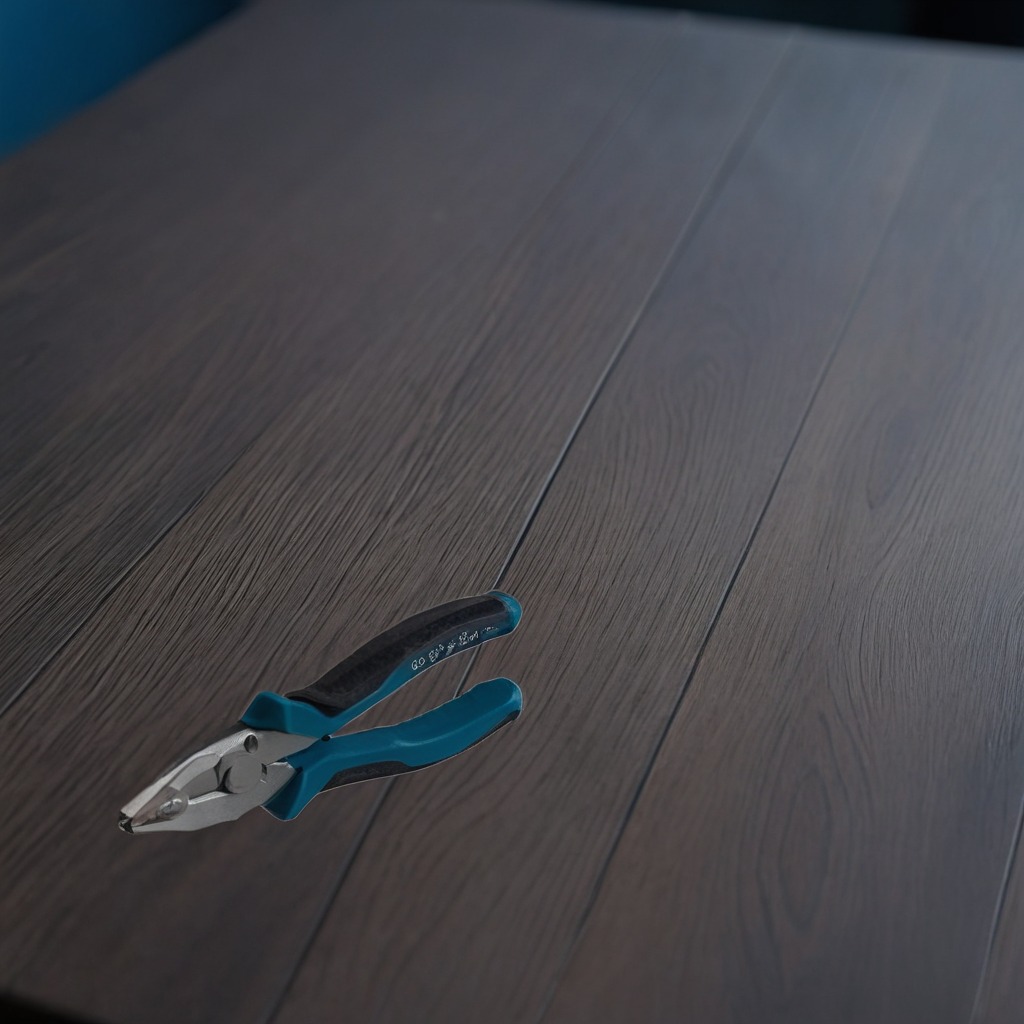
A plier is lying on the table with faint burn marks in a small garage at twilight.